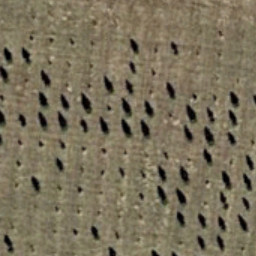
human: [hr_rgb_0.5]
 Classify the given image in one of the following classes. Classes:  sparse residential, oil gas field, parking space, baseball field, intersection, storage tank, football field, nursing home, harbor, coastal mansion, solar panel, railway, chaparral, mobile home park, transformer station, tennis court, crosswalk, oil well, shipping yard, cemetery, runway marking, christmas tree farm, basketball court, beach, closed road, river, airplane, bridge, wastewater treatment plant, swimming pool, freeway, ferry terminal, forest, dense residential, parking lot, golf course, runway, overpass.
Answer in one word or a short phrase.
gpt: christmas tree farm